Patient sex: M
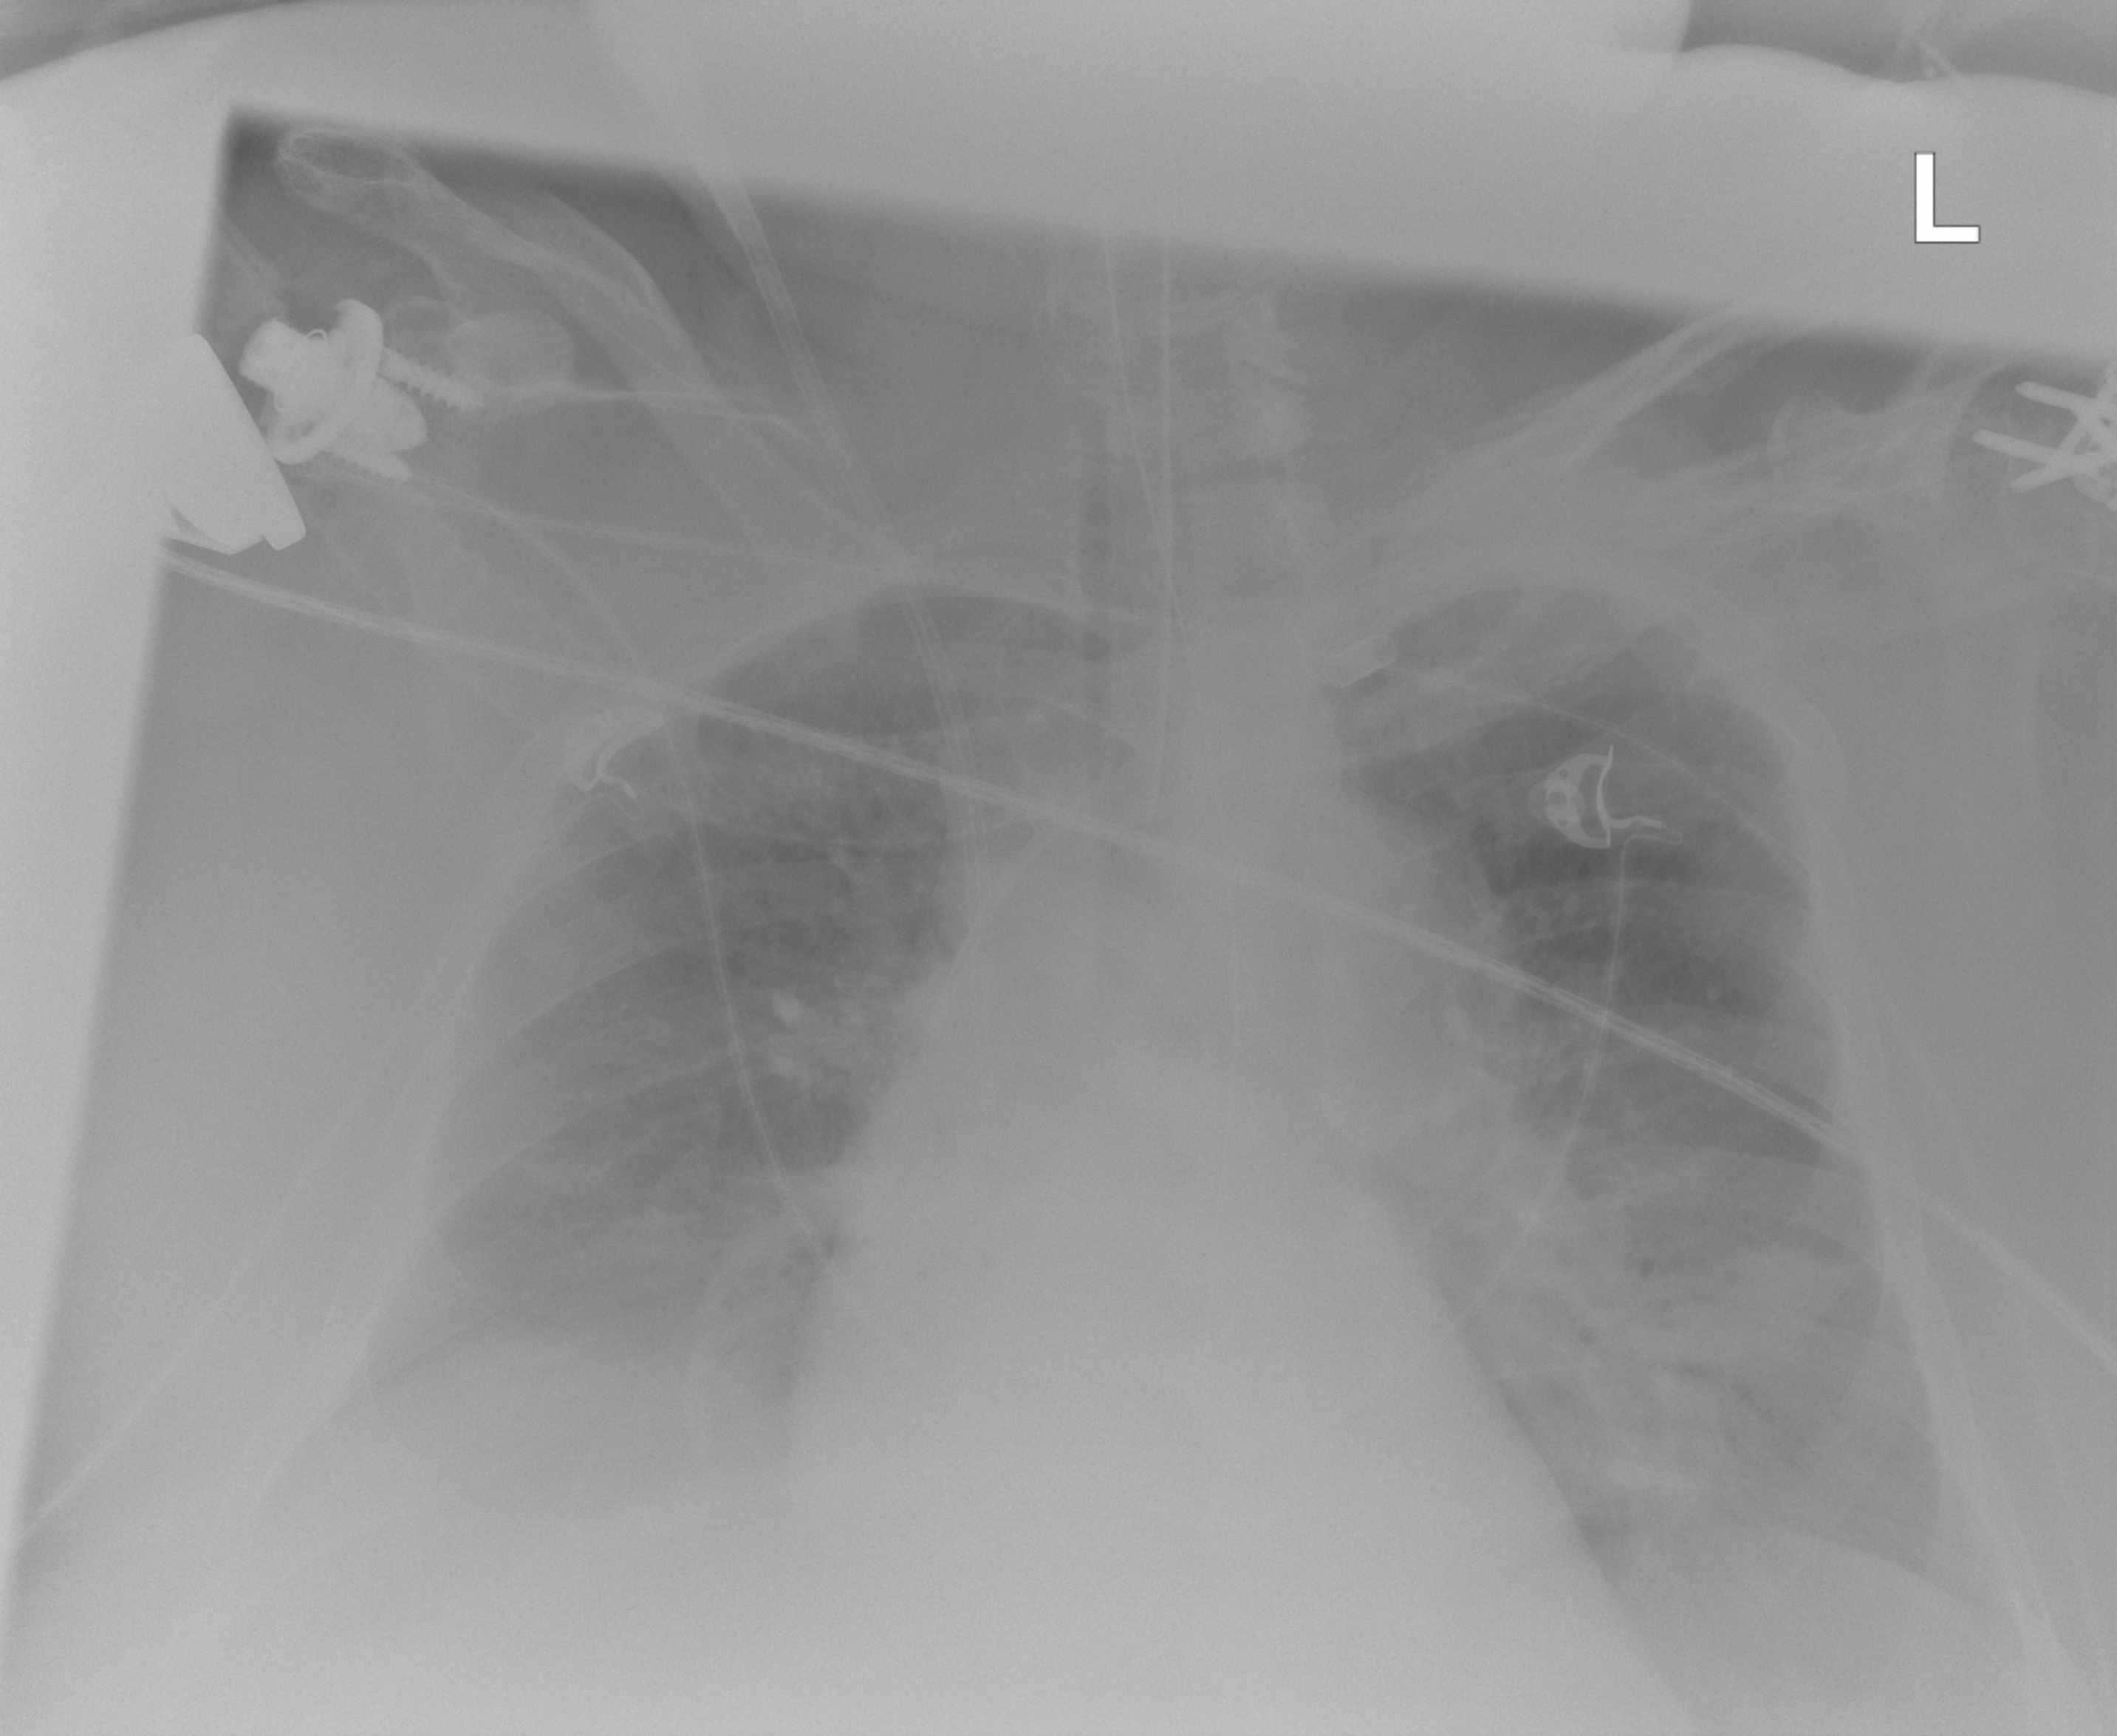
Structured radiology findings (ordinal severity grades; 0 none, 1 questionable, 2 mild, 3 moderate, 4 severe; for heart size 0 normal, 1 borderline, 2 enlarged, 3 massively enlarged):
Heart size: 0
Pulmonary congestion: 2
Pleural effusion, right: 3
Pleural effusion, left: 3
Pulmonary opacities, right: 2
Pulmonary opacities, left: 2
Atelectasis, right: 2
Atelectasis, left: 2